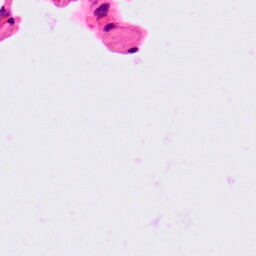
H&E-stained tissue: Lung